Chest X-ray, PA view. Patient: 54 years old, sex F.
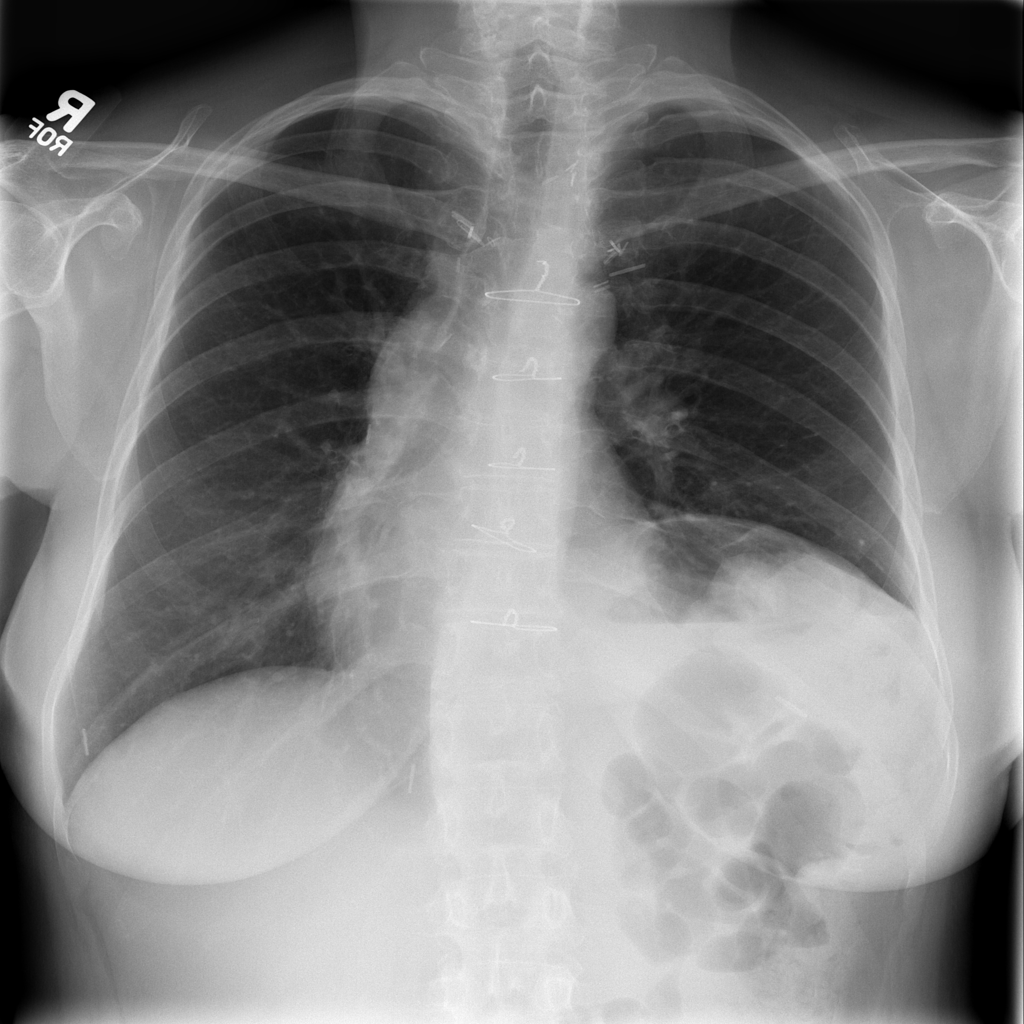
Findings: Atelectasis, Pleural_Thickening